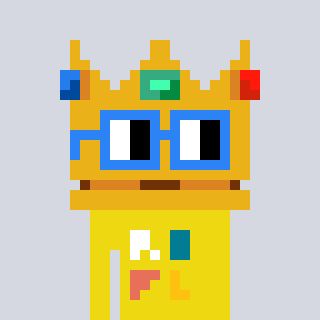
a pixel art character with square blue glasses, a crown-shaped head and a yellow-colored body on a cool background